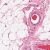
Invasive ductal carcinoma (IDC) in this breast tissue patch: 0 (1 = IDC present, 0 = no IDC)